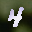
Label: 4